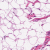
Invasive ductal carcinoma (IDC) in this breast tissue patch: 0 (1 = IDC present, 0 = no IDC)